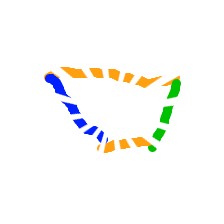
Shape: trapezoid